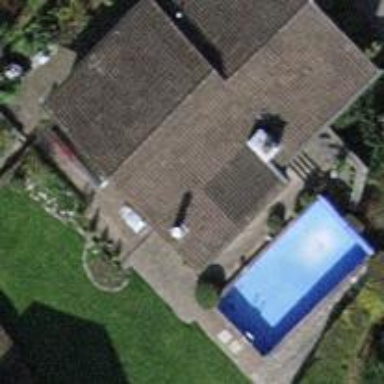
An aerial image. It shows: Swimming pool located in leisure land.